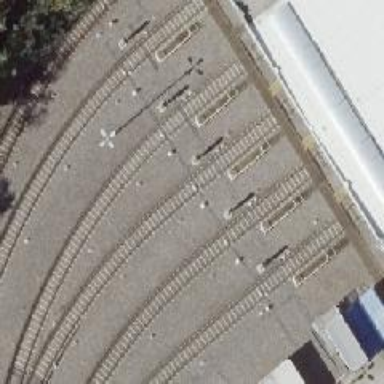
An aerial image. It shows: Yard with electrified top rail.